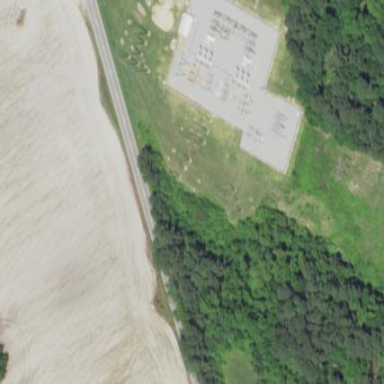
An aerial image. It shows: Distribution level power substation surrounded by fence.